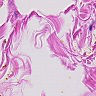
Metastatic tissue present: no